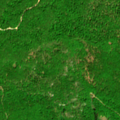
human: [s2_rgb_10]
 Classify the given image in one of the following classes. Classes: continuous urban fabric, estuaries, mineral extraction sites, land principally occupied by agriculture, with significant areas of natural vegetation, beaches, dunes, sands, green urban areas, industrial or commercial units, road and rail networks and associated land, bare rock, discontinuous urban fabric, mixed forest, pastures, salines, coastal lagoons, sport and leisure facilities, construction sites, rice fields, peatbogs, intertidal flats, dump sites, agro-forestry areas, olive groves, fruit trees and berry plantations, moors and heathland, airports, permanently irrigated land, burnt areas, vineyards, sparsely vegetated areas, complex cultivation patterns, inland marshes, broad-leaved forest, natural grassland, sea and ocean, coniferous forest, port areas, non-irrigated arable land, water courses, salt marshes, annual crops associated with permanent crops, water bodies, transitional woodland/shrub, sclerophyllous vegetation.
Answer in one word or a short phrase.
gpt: broad-leaved forest